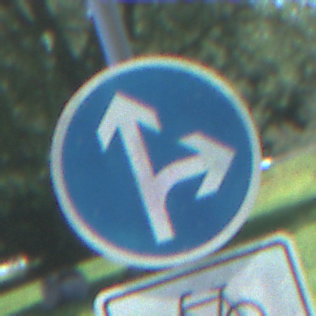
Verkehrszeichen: VorgeschriebeneFahrtrichtungGeradeausOderRechts
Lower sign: EinspurigeFahrzeugeFrei1
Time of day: Midday
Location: Outdoor (Nature)
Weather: Clear
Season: Summer
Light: Natural